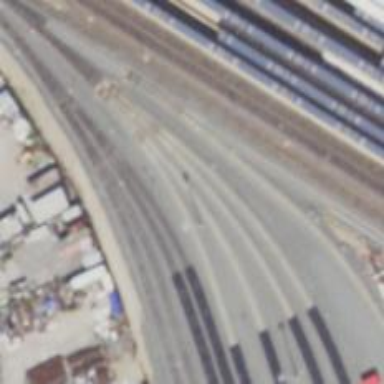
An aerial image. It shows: Railway spur service.